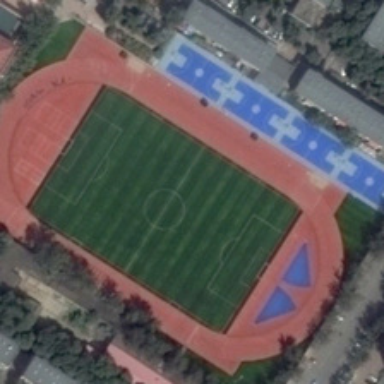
The grey roof houses many green trees .